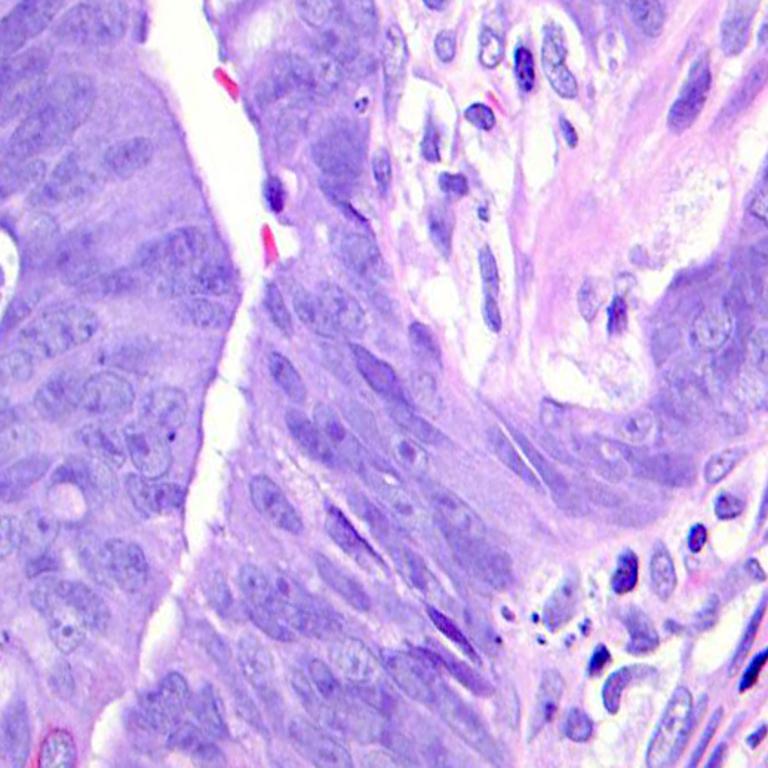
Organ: colon
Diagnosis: adenocarcinomas